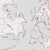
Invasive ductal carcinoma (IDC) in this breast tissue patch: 0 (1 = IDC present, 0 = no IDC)